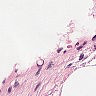
Metastatic tissue present: no